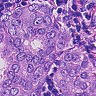
Metastatic tissue present: yes